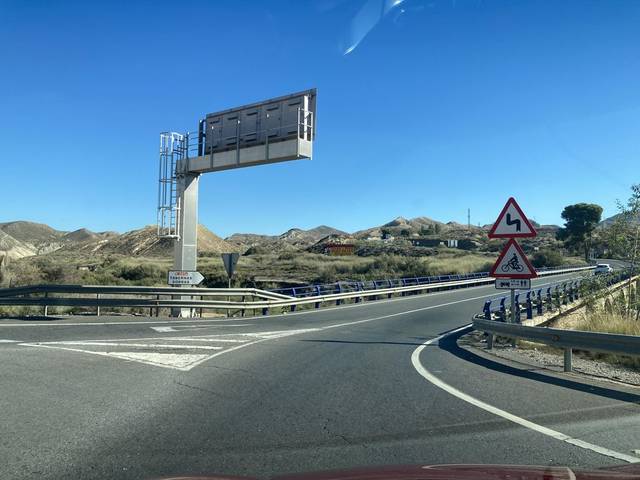
Region: Spain
Coordinates: 37.019, -2.444